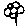
Label: flower